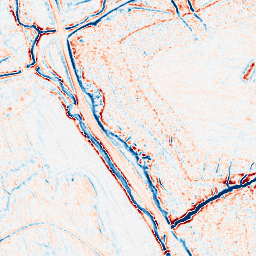
Category: edge_preserving
Decomposition family: bilateral
Decomposition parameters: d: 9
sigma_color: 150
sigma_space: 75
Upsampling method: bicubic_3x
Upsampling parameters: scale: 3
Upsampling scale: 3